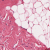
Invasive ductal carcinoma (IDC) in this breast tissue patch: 0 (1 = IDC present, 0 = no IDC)